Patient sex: F
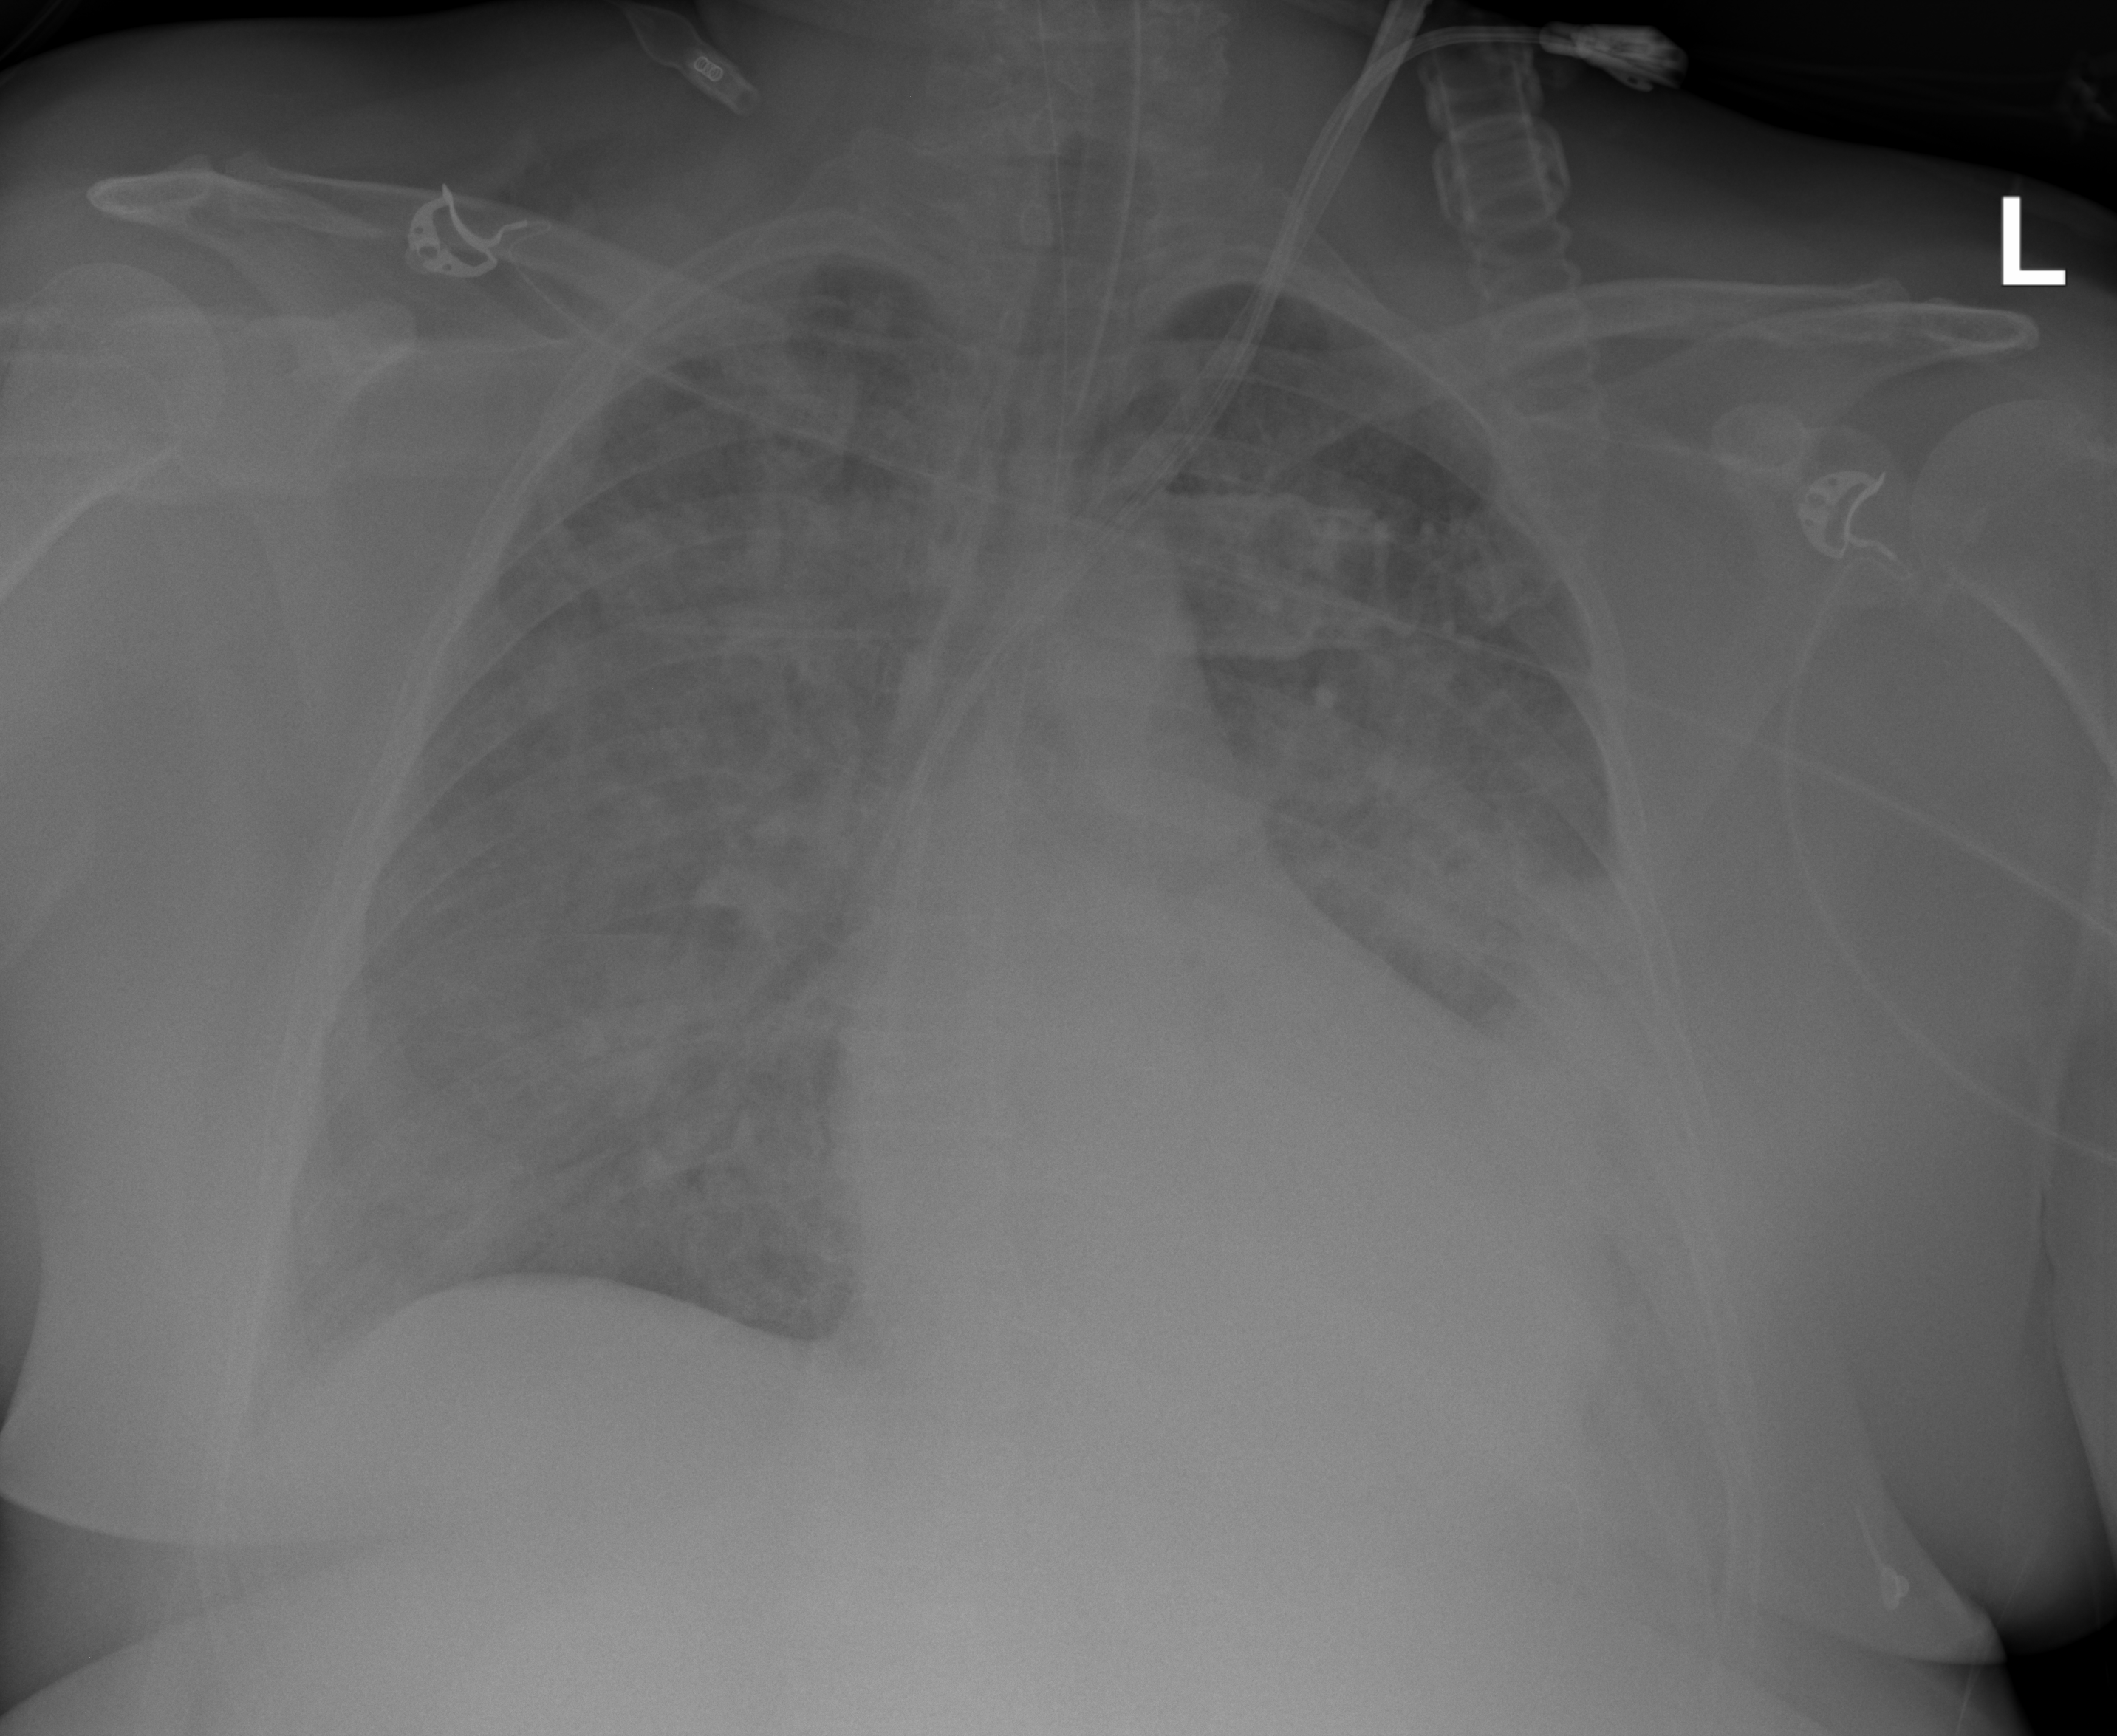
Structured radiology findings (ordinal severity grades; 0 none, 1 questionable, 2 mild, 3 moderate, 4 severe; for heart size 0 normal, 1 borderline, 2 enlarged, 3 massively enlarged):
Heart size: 1
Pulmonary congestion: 2
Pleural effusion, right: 2
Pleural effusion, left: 2
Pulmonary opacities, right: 4
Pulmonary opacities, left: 4
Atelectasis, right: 2
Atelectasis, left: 2